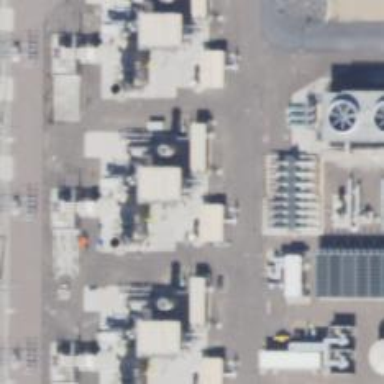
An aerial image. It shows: Gas-powered generator. It is gas turbine type generator.